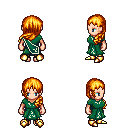
a pixel art fantasy rpg character, female body template, human, light skin, sash dress, gold greaves, light blonde left-swept hairstyle, gold boots, four views (front, back, left, right), 2x2 character sprite sheet, small pixel art, hard edges, no anti-aliasing